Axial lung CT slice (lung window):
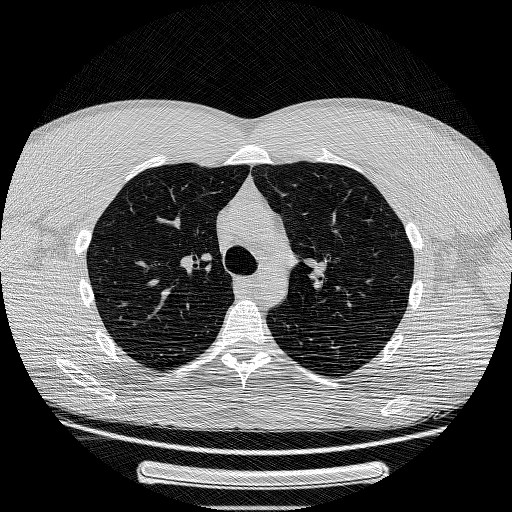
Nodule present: no